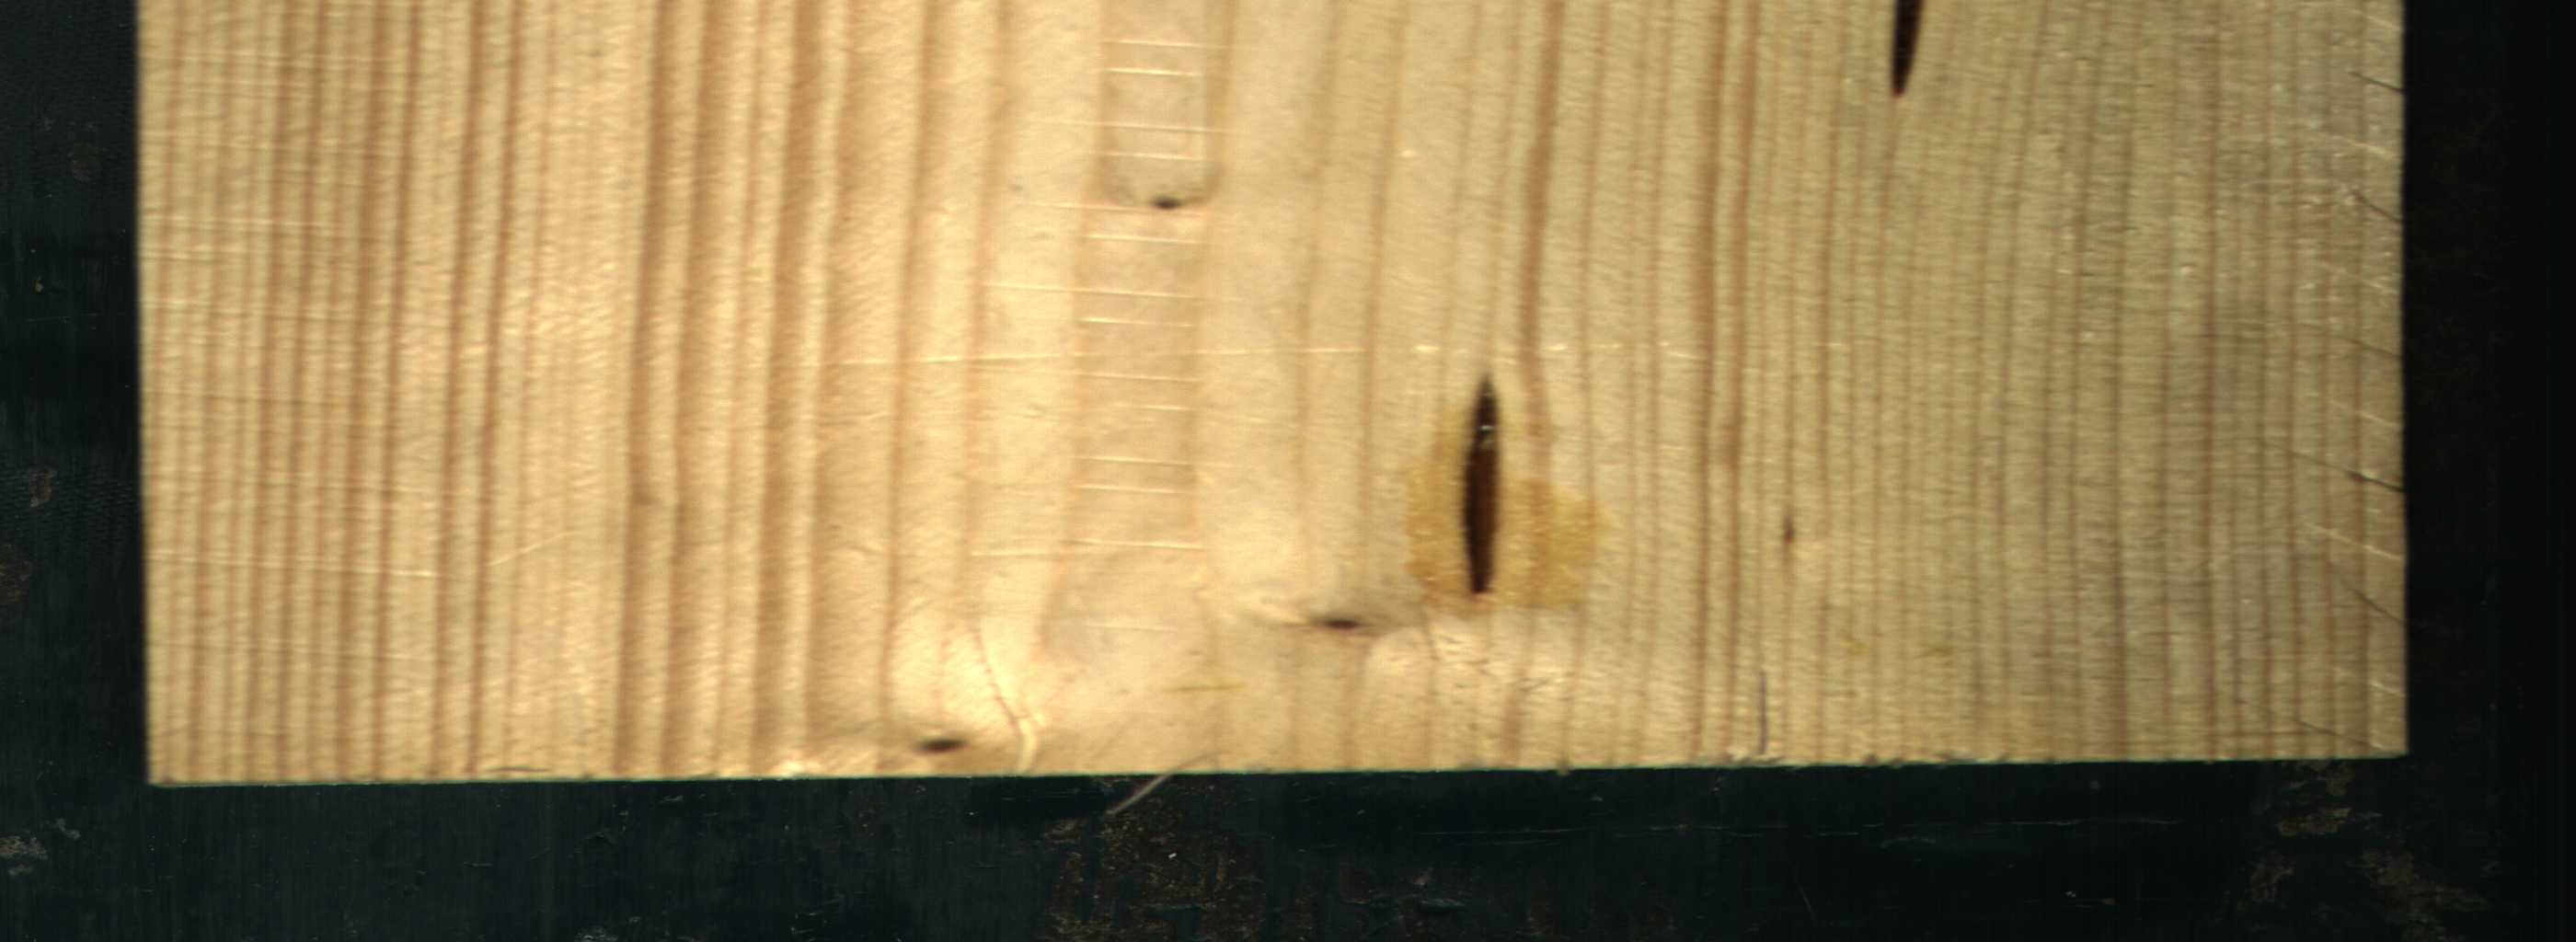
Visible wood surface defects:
resin
resin
Live_Knot
Live_Knot